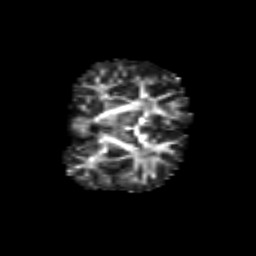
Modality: FA
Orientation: coronal
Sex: female
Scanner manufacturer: siemens
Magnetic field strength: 3 T
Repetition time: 5 s
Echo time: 0.071 s